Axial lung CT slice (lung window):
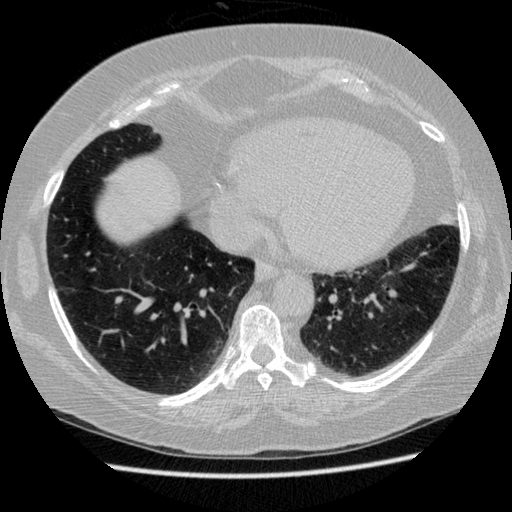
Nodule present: no